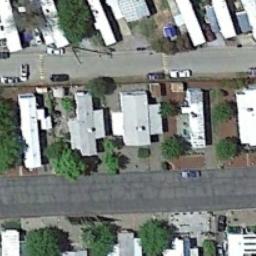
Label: mobile_home_park